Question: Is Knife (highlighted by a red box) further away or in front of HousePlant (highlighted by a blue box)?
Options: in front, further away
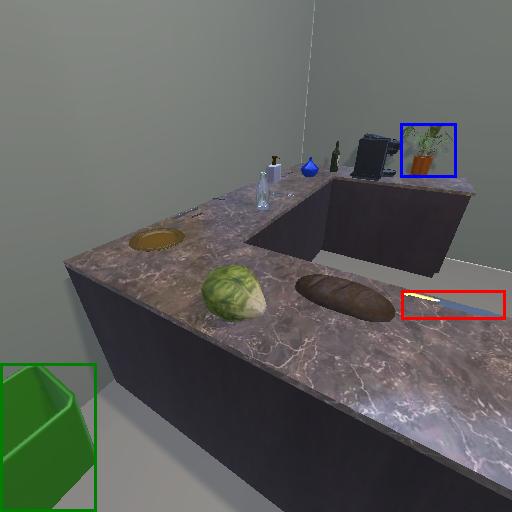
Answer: in front